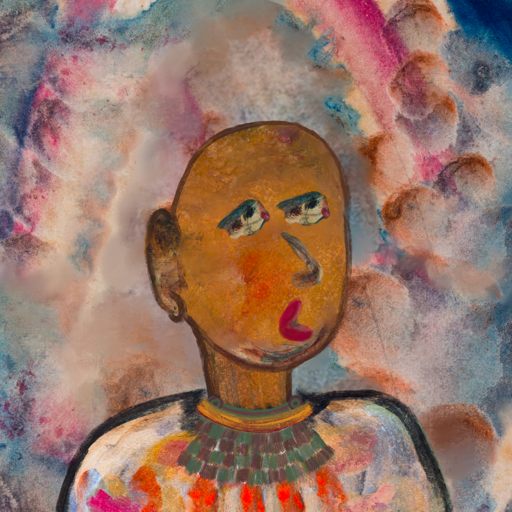
Background: Rupkatha, Head And Neck Side: Pipe, Face Side: Pipe, Bust: Childish, Hair Side: Blank, Head Accessory: Blank, Second Necklace: After_Raid, Necklace: Mother_And_Son_Son, Baby: Blank